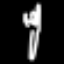
Label: fork